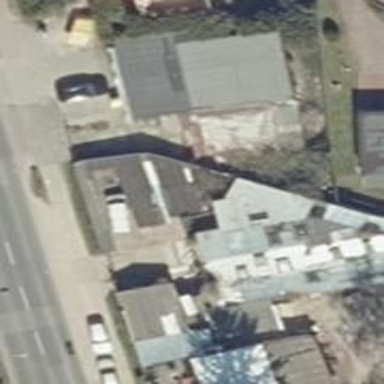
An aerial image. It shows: Restaurant.